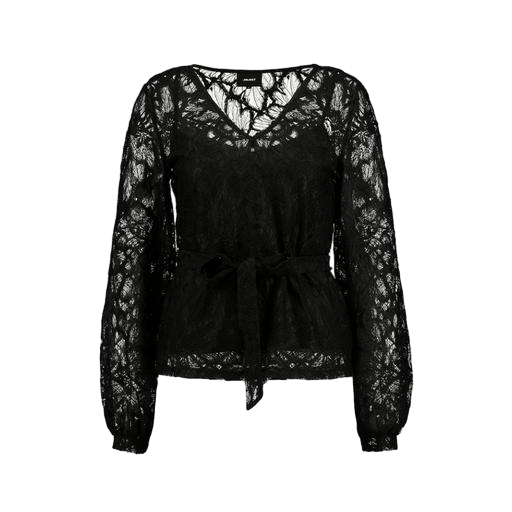
black alannah lace long sleeve peplum top, lace blouse, black long-sleeved lace top, white background